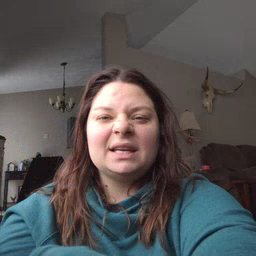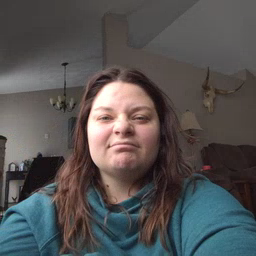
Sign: empty